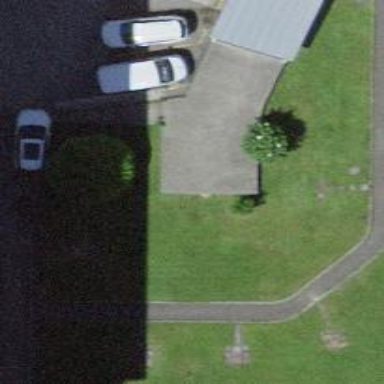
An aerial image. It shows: Parking entrance.